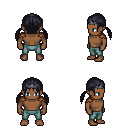
a pixel art fantasy rpg character, male body template, human, dark skin, leather shoulder armor, teal pants, raven twin-tailed hairstyle, iron tiara, four views (front, back, left, right), 2x2 character sprite sheet, small pixel art, hard edges, no anti-aliasing